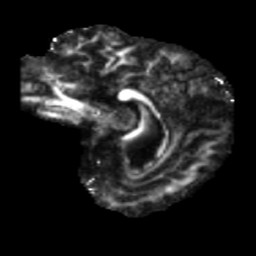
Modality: FA
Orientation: sagittal
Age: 46
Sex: male
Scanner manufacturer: siemens
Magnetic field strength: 3 T
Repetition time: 5.47 s
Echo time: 0.0854 s